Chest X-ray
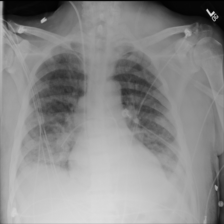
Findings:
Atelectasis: negative
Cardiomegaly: negative
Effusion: negative
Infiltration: positive
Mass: negative
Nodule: negative
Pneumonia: negative
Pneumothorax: negative
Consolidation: negative
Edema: negative
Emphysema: negative
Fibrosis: negative
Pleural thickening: negative
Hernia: negative